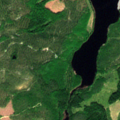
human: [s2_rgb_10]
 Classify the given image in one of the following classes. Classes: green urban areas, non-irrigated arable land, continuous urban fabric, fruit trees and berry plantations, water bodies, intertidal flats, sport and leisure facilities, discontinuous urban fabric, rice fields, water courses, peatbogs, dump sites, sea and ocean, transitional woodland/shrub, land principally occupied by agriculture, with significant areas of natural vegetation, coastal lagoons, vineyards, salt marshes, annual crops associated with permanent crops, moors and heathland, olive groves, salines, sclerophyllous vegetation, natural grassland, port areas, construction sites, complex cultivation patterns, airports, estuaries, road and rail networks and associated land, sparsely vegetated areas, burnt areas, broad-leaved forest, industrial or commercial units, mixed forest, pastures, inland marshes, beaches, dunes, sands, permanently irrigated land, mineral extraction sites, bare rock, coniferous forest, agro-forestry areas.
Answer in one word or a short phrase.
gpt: coniferous forest, mixed forest, transitional woodland/shrub, water bodies